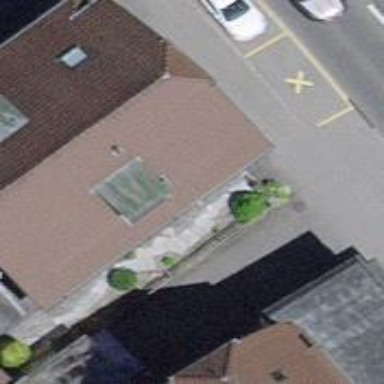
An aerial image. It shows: Bakery.